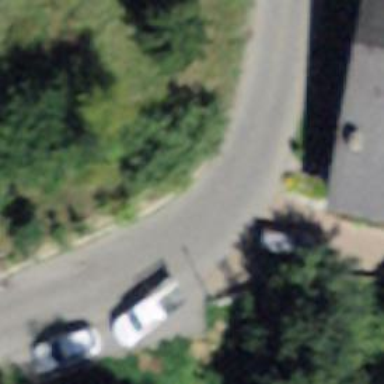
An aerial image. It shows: Paved residential road.